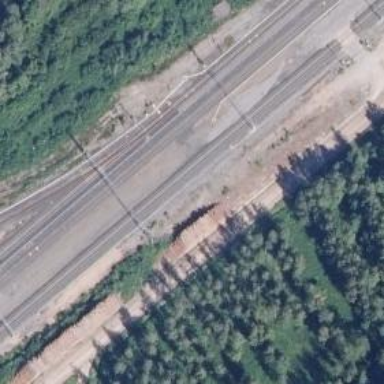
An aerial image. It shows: Railway with continuous electrified contact line.